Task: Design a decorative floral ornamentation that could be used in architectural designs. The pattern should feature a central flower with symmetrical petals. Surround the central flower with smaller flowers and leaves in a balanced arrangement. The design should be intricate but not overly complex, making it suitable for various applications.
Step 878:
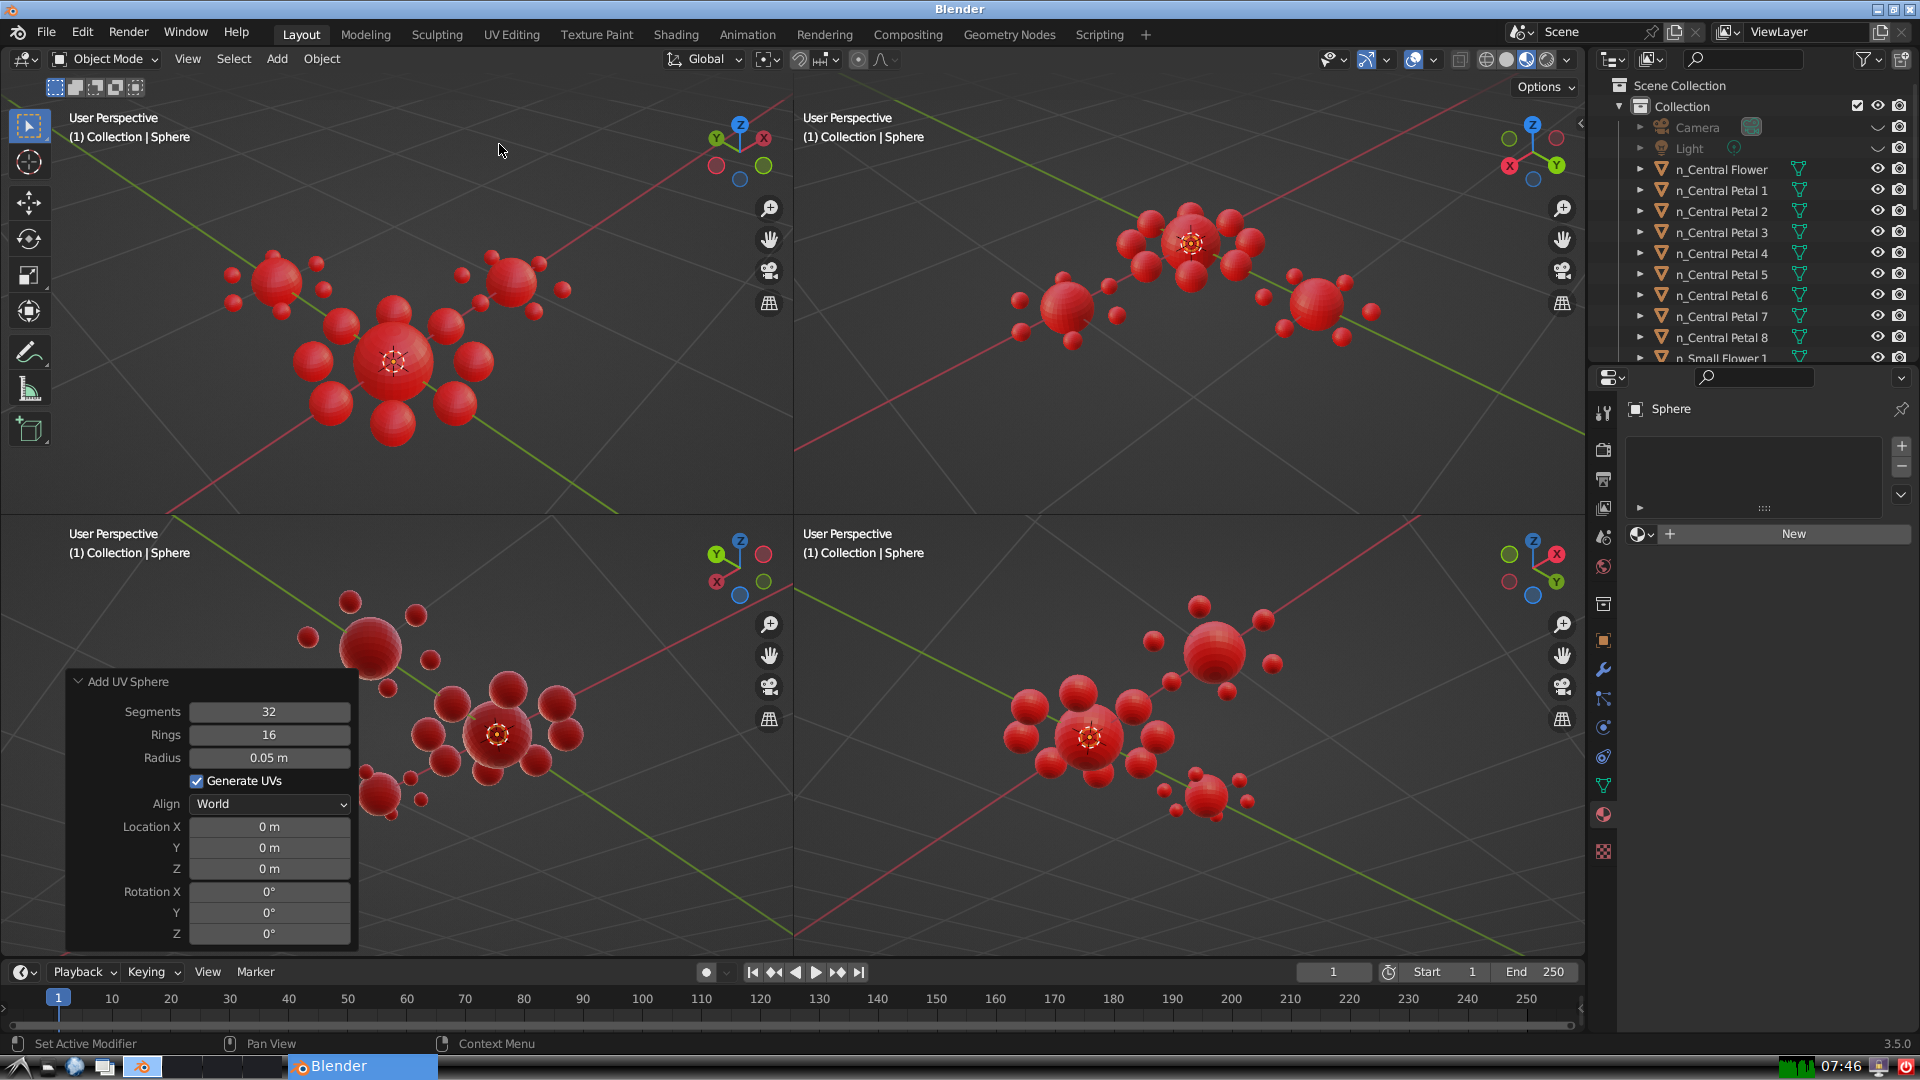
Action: {"mouse_move": [270, 758]}